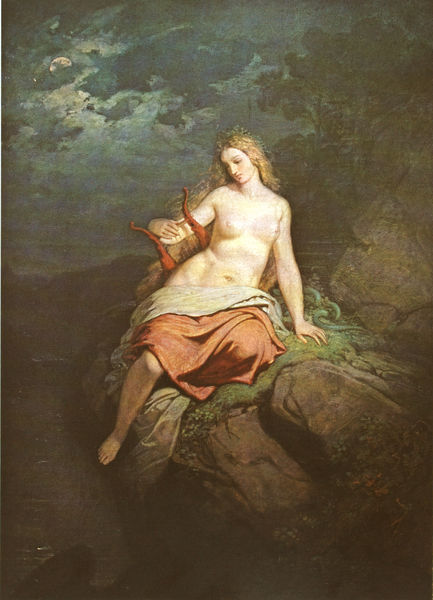
Titel: Loreley
Künstler: Philipp Foltz
Standort: Rosenheim
Institution: Städtische Kunstsammlungen
Schlagwörter: akt, baum, berg, blau, dunkel, felsen, fuß, gemälde, gestein, gott, hand, haut, himmel, kopf, körper, laub, mann, meer, nackt, schatten, wasser, weiß, wolken, bäume, fluss, grün, landschaft, mädchen, ocker, sand, see, sitzen, abend, braun, brust, busen, finger, frau, frisur, grau, haar, hell, hintergrund, licht, mund, nacht, nase, ohr, orange, schwarz, stirn, stützen, blick, gras, rasen, rot, tuch, weg, wolke, beige, rock, symbolismus, blond, jung, arm, arme, augen, barock, falten, gesicht, halten, inkarnat, mensch, silber, stein, steine, blicken, hals, hände, instrument, schauen, öl, bach, ferne, gräser, horizont, hügel, gewässer, boden, auge, figur, gewand, gold, haare, sitzend, stoff, stoffe, tücher, decke, musik, person, frontal, kinn, lippen, locke, locken, ohren, schulter, schultern, wald, oval, engel, helldunkel, nachthimmel, beine, bewölkt, bein, brüste, füße, gischt, wangen, welle, wellen, frauenakt, abhang, berge, fels, lila, violett, geröll, romantik, treppe, unwetter, wetter, spielen, muskeln, vert, musikinstrument, sitzt, muse, nabel, bauch, faltenwurf, junge, nachdenklich, sinnieren, wange, bauchnabel, brustwarze, brustwarzen, ellenbogen, zehen, oberkörper, oberarm, mondlicht, barfuss, mond, moos, lichtung, zeh, mondschein, blanc, noir, schlange, allegorie, mythologie, göttin, schläfe, schein, jüngling, singen, romantisch, götter, muskel, olymp, nymphe, pan, rouge, sombre, venus, nibelungen, drapé, saiten, gottheit, femme, harfe, lyra, amor, clair obscur, ackt, leier, mystik, arbre, ciel, foret, peinture, sein, blonde, robe, diane, lune, nuit, vollmond, eau, unterschenkel, dunkl, pierre, lorelei, lyre, binnensee, rhein, decken, nuages, arbres, aktbild, aktgemälde, euterpe, haltens, keltisch, laier, loreley, metapher, minik, mondnacht, msuik, nacktbild, nue, rocher, sagen, stufem, aurore, jeune, soir, luna, drap, rivière, crépuscule, nus, serpent, mousse, seins, falaise, pieds nus, sapho, nu, nocturne, harpe, orphee, instrument a cordes, longs cheveux, penombre, rouge\, poétesse, sirène, rivère, aphrodite, luthe